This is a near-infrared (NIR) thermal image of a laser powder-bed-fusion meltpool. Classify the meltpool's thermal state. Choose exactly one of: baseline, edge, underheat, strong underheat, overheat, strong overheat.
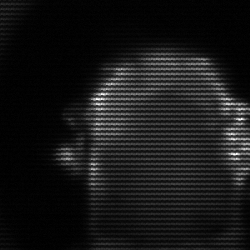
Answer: baseline